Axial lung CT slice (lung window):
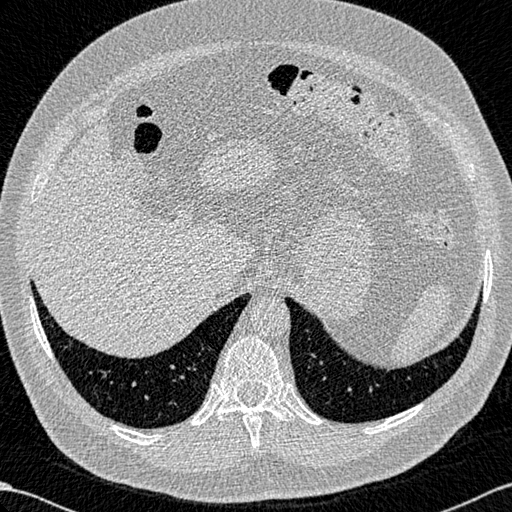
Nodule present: no